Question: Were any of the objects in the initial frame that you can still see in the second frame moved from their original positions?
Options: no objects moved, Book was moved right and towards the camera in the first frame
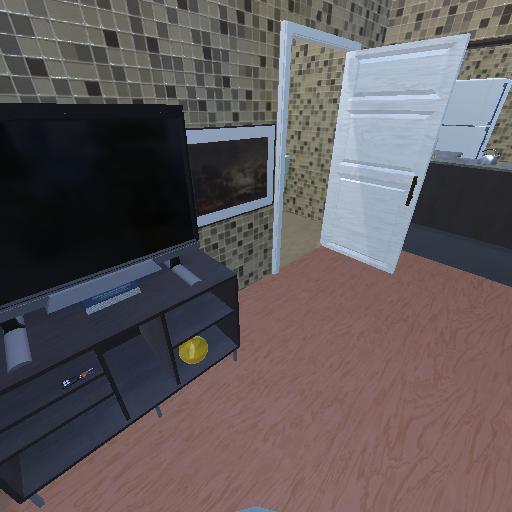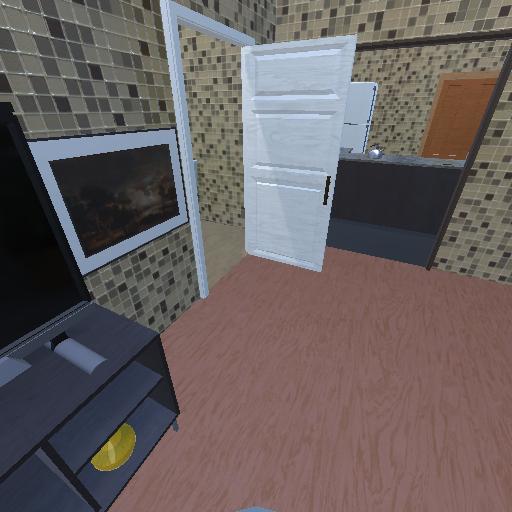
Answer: no objects moved